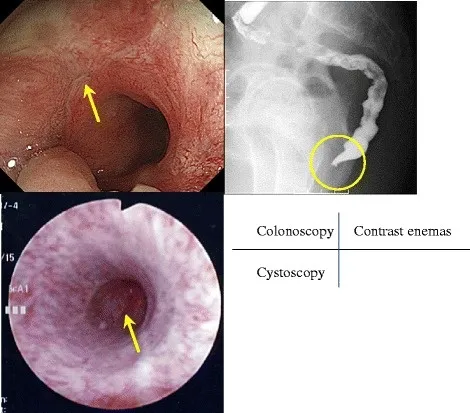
No rectourethral fistula was observed on colonoscopy (yellow arrow, upper left image), contrast enemas (yellow arrow, upper right image), or cystoscopy (yellow circle, lower left image).
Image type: endoscopy (airway_endoscopy)